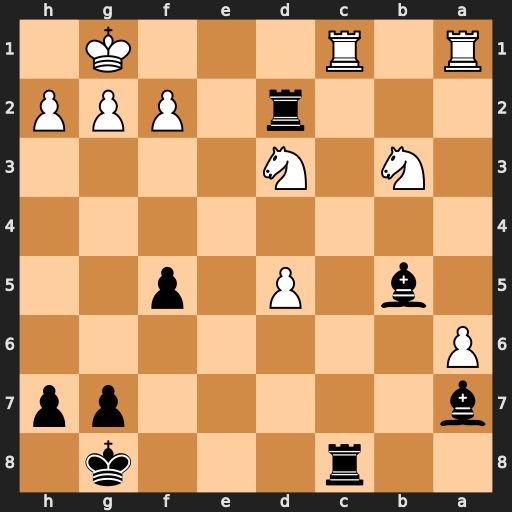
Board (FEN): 2r3k1/b5pp/P7/1b1P1p2/8/1N1N4/3r1PPP/R1R3K1
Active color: b
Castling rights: -
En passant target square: -
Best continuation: Rxc1+ Rxc1 Rxd3